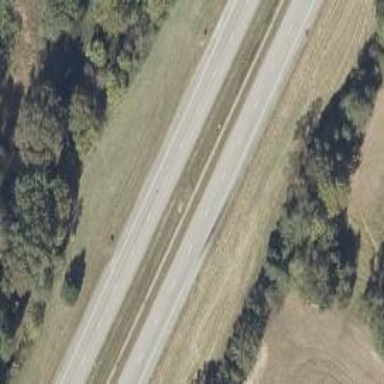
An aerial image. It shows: Asphalt road classified as trunk highway.